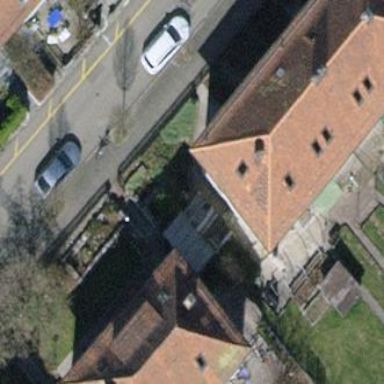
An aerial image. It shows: Building with tile roof.